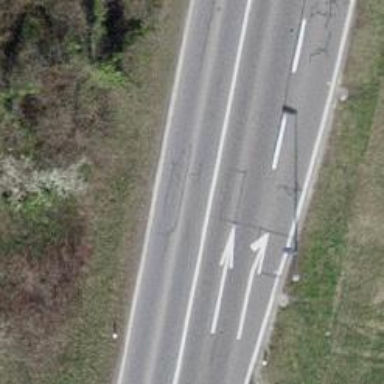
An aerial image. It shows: Secondary road with asphalt surface.